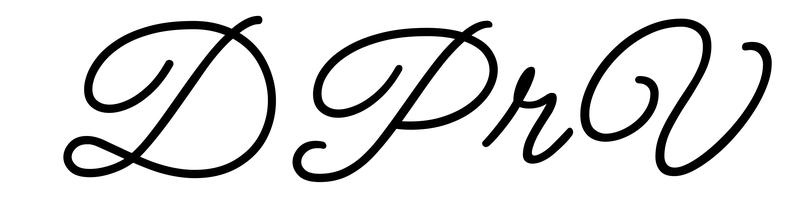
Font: MeowScript-Regular